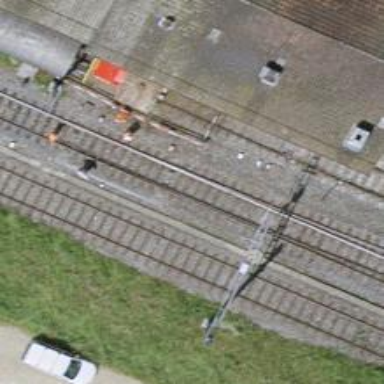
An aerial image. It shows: Railway switch.